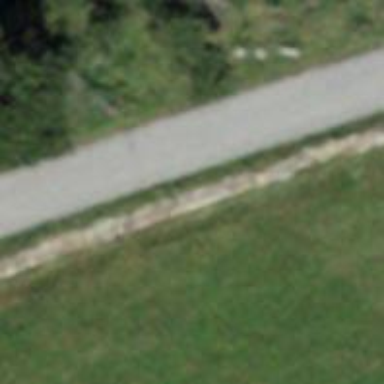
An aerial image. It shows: Unpaved track with grade2 surface.